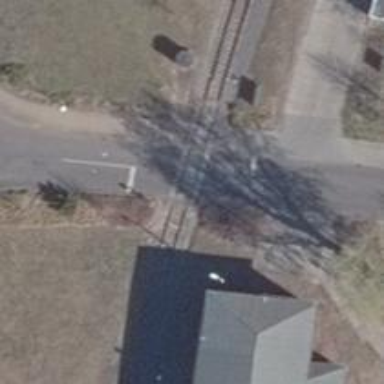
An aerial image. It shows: Level crossing along the railway.